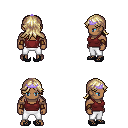
a pixel art fantasy rpg character, male body template, human, dark skin, maroon pirate shirt, white pants, white blonde loose hair, purple tiara, cloth bracers, ghillies, four views (front, back, left, right), 2x2 character sprite sheet, small pixel art, hard edges, no anti-aliasing